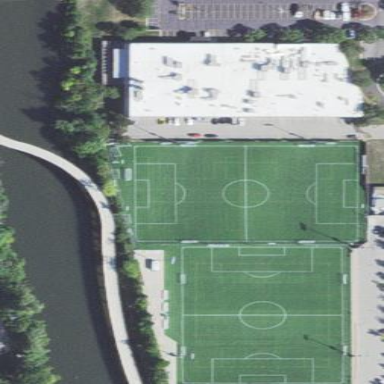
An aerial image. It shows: Soccer pitch with artificial turf for leisure sports activities.